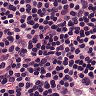
Metastatic tissue present: no